Question: I'm getting weird errors including errors inside comments (see screenshot).
Visual Studio 2010
Targeting .NET 4
Addons:
- - - - -

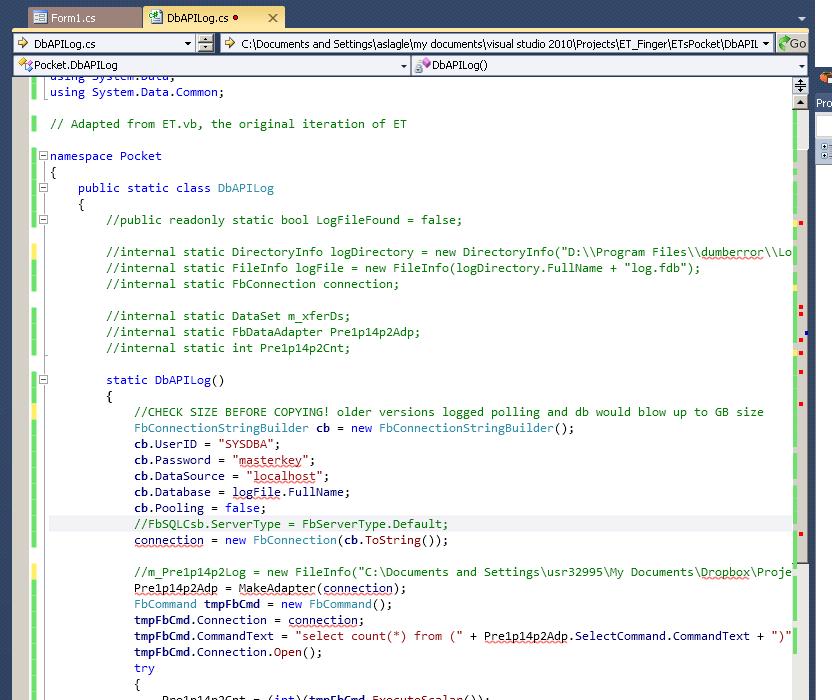
Answer: Check which add-ons you're using. Sometimes they attempt to verify paths (even in comments). Although I haven't seen this prevent a build before I'm sure it's possible that is the cause.